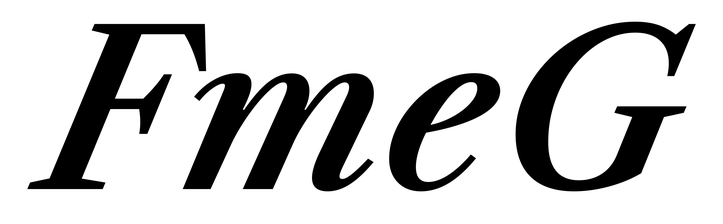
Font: LibreCaslonText-Italic_SemiBold_Italic